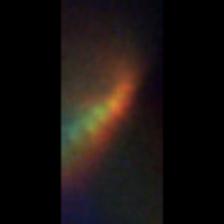
Taxon: Chaetoceros
Group: Diatoms